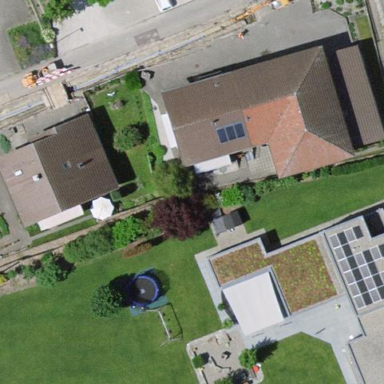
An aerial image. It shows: Residential building.